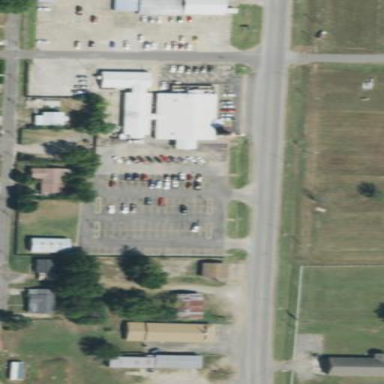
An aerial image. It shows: Parking area with surface.